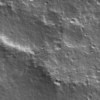
Label: not_dusty